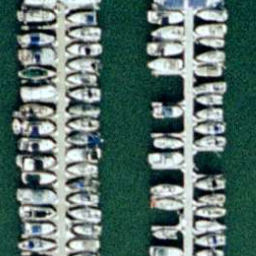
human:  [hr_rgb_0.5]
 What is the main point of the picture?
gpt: harbor